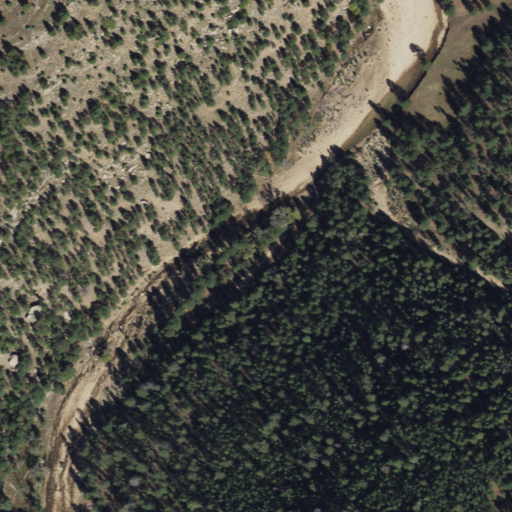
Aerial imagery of valley in Arizona named Willow Creek Canyon containing evergreen forest and shrub